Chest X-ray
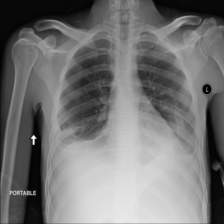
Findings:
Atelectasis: negative
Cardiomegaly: negative
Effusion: negative
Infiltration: negative
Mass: negative
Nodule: negative
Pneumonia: negative
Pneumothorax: negative
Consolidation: negative
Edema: negative
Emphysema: negative
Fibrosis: negative
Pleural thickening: negative
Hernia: negative